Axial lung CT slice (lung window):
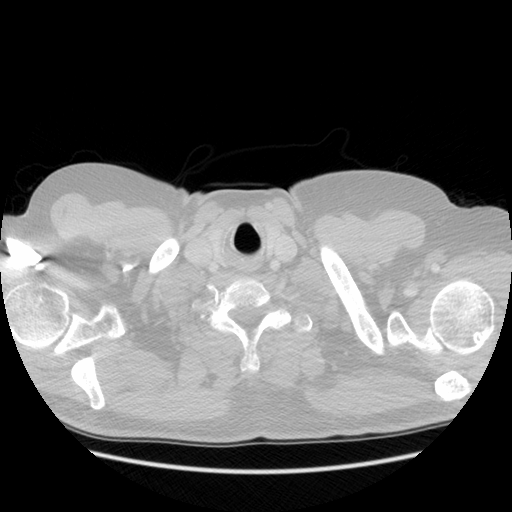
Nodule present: no